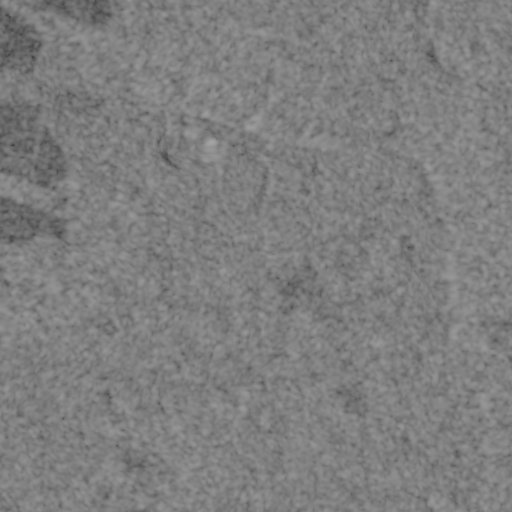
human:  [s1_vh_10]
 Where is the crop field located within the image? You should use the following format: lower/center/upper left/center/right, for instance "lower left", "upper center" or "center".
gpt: The crop field is located in the upper left of the image.
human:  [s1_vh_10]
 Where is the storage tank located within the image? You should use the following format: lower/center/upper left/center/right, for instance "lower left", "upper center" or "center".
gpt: The storage tank is located in the upper left of the image.
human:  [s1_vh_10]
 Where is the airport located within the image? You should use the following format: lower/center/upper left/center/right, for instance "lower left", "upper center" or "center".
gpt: There is no airport in the image.

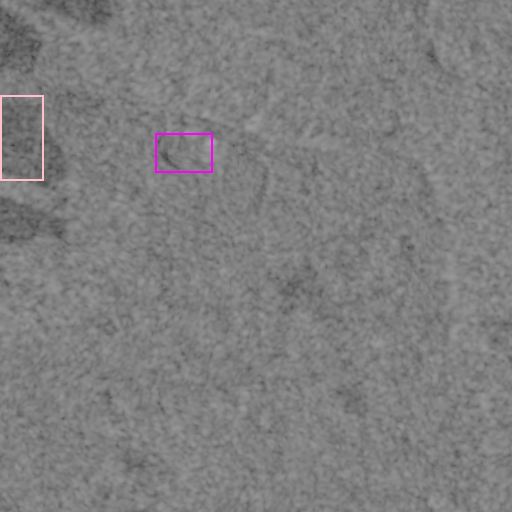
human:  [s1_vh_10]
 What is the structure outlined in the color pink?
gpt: The structure outlined in pink is a crop field.
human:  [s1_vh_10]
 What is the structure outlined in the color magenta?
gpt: The structure outlined in magenta is a quarry.
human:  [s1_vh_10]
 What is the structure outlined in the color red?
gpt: There is no red outline.